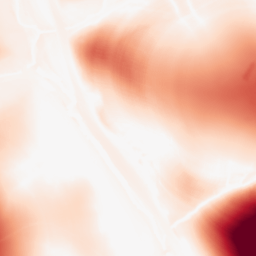
Category: morphological
Decomposition family: morphological
Decomposition parameters: operation: opening
size: 100
Upsampling method: linear_exact
Upsampling parameters: scale: 8
Upsampling scale: 8